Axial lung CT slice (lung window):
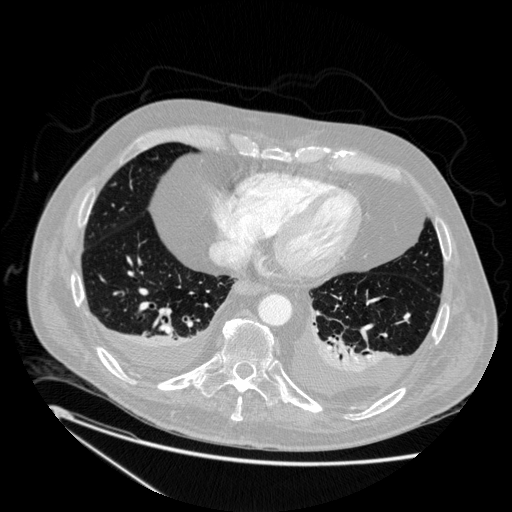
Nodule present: no